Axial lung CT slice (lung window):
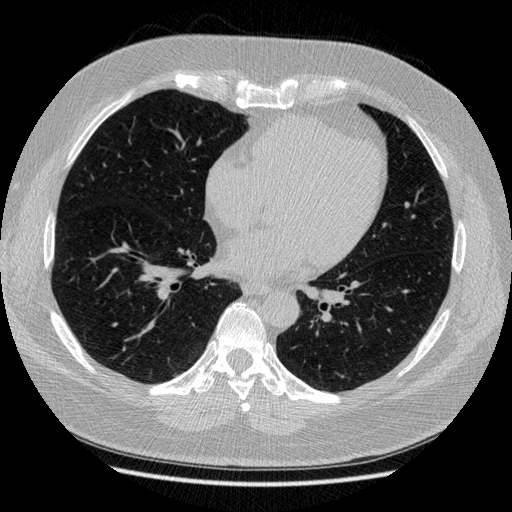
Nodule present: no